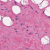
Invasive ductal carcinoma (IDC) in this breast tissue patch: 0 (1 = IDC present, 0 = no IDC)